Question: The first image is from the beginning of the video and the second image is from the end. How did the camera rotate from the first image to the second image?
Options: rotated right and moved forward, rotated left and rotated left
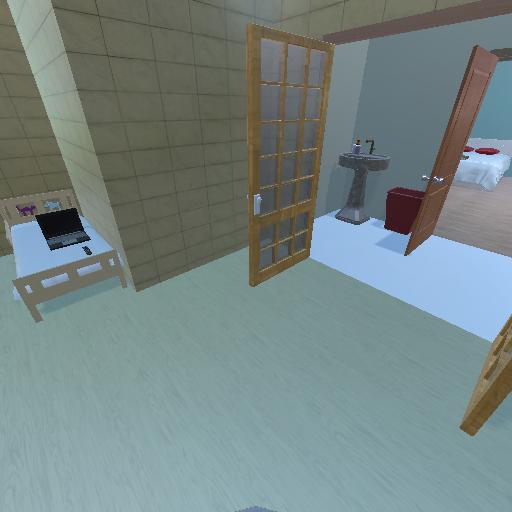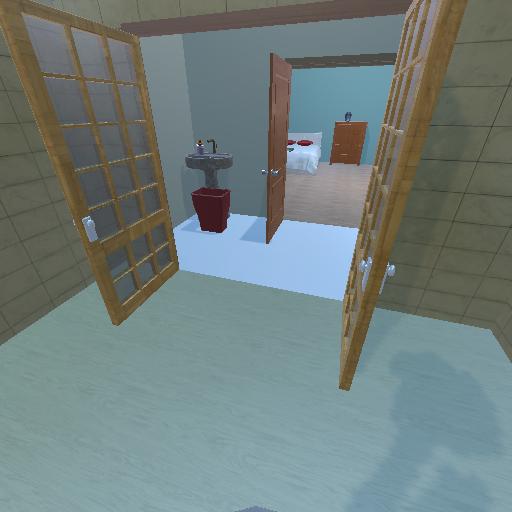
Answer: rotated right and moved forward